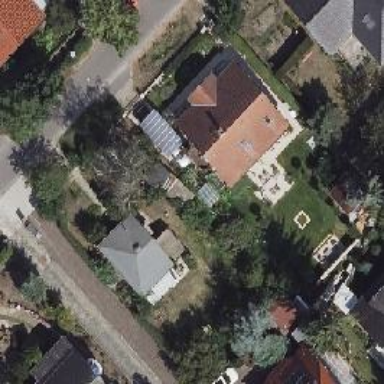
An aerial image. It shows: Gabled roofed house.